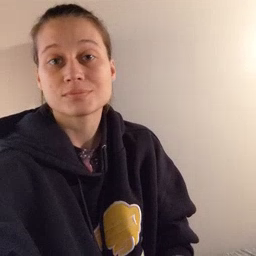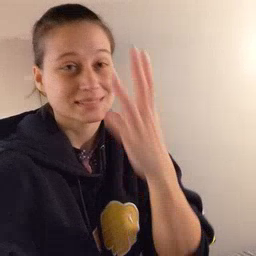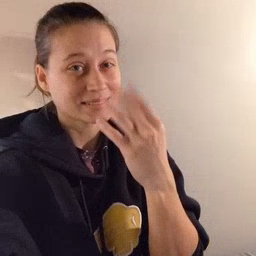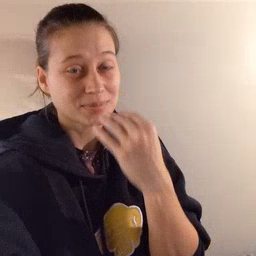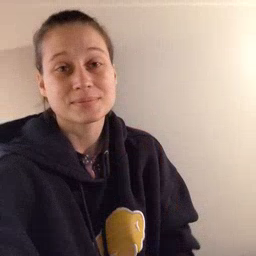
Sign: sleepy